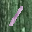
Label: 1